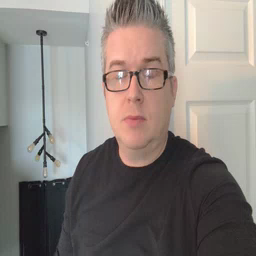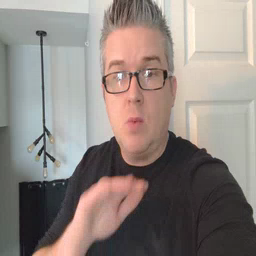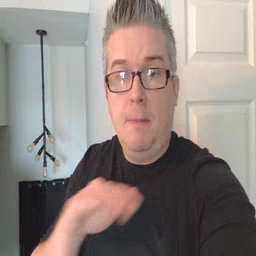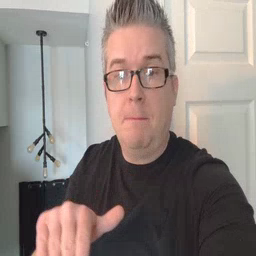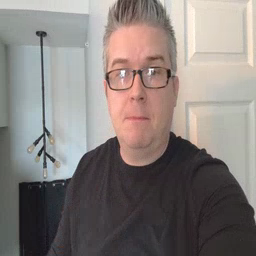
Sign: pool